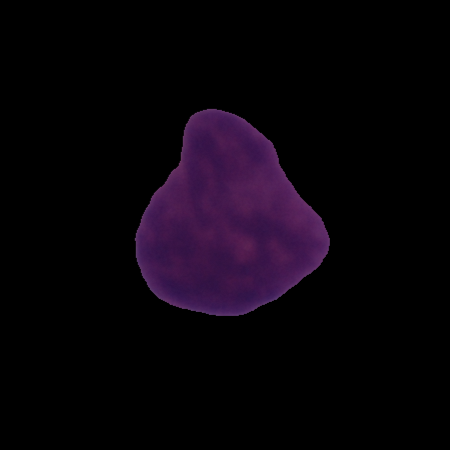
Label: cancer